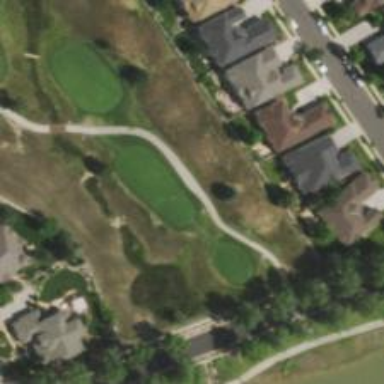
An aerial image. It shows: Path designated for golf carts.